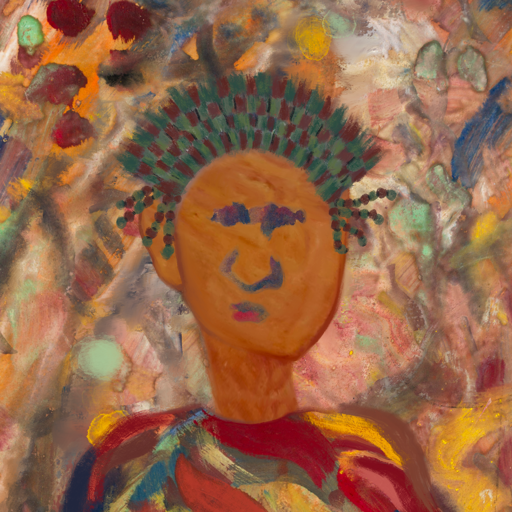
Background: Mother_And_Son_Mother, Head And Neck Front: Pious_Lady, Face Front: In_The_Sun, Bust: Mother_And_Son_Son, Hair Front: Blank, Head Accessory: After_Raid_Crown, Second Necklace: Blank, Necklace: Blank, Baby: Blank